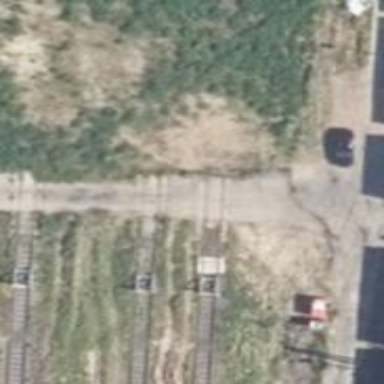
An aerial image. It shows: Abandoned spur railway.